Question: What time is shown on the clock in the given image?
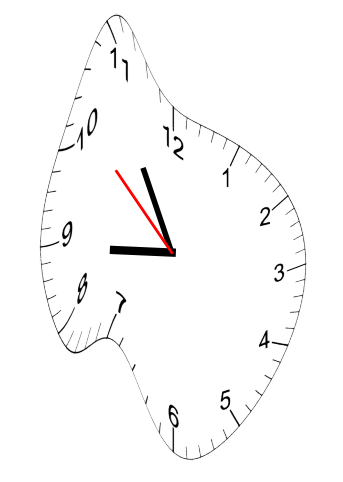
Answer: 08:54:52